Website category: jobs
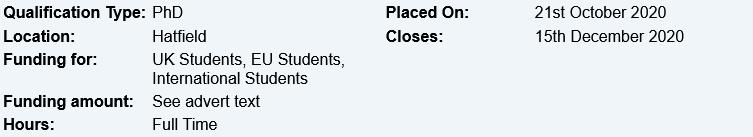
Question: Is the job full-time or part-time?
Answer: Full Time

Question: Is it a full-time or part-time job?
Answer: Full Time

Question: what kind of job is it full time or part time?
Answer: Full Time

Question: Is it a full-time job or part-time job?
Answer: Full Time

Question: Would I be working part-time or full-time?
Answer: Full Time

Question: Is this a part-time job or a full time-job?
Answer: Full Time

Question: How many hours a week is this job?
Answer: Full Time

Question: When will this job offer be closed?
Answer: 15th December 2020

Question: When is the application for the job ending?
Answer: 15th December 2020

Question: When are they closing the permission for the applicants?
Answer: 15th December 2020

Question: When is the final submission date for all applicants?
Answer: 15th December 2020

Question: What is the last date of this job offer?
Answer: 15th December 2020

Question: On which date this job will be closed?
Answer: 15th December 2020

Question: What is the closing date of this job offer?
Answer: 15th December 2020

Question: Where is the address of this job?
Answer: Hatfield

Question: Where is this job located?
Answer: Hatfield

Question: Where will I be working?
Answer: Hatfield

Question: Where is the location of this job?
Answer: Hatfield

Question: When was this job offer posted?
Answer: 21st October 2020

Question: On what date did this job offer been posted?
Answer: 21st October 2020